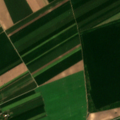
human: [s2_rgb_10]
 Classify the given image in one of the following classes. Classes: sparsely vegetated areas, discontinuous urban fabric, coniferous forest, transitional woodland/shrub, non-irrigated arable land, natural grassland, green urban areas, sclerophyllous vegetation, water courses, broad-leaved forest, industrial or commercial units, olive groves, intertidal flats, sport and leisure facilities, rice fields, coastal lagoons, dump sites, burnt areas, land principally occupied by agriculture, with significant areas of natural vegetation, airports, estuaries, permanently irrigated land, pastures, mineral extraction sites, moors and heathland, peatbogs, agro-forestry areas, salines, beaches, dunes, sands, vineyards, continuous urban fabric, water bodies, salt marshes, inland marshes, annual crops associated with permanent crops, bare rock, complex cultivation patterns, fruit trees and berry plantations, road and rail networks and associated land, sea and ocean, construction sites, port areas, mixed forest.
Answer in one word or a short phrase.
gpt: discontinuous urban fabric, non-irrigated arable land